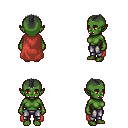
a pixel art fantasy rpg character, female body template, orc, green skin, maroon cape, metal pants, gray short mohawk hairstyle, four views (front, back, left, right), 2x2 character sprite sheet, small pixel art, hard edges, no anti-aliasing